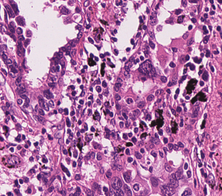
Tumor epithelial tissue: yes
Tumor-associated stroma tissue: yes
Normal tissue: no